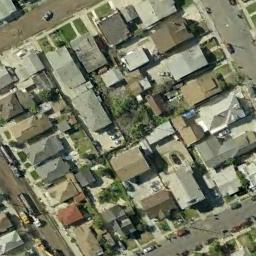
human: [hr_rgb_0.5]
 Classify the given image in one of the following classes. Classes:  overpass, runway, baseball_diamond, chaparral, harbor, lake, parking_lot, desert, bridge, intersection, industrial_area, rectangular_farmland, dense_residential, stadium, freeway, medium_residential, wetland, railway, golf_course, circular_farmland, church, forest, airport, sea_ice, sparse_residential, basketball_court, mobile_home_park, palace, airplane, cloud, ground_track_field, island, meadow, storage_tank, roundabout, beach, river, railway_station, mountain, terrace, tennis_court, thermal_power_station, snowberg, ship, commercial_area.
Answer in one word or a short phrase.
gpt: dense_residential